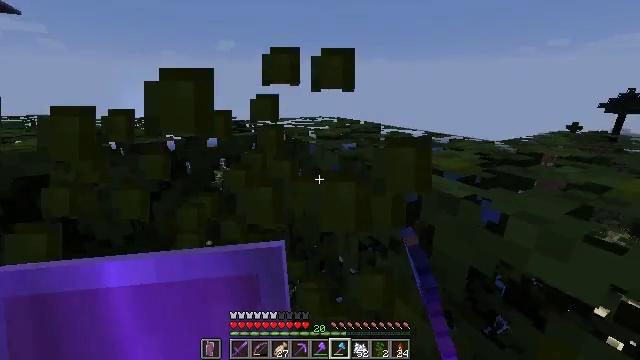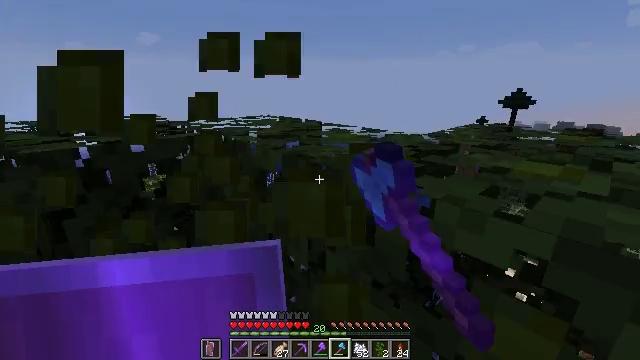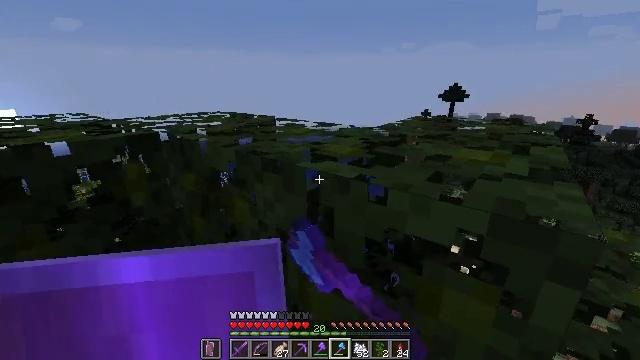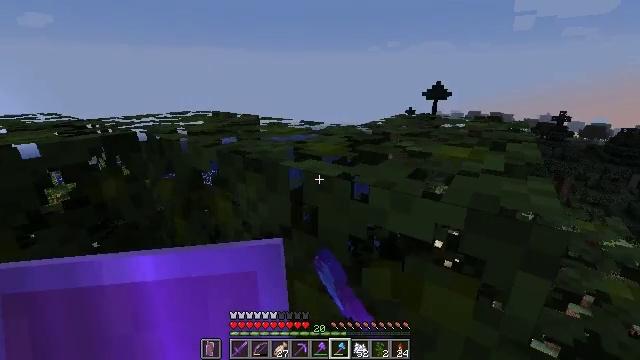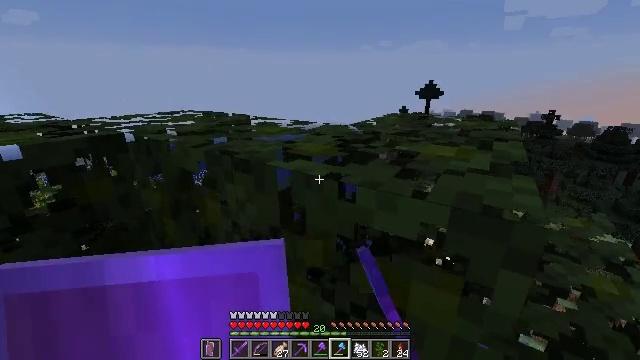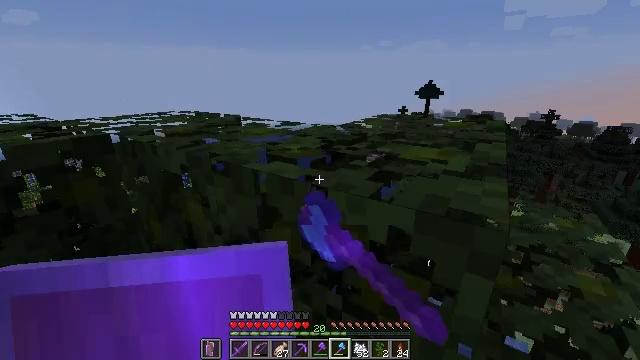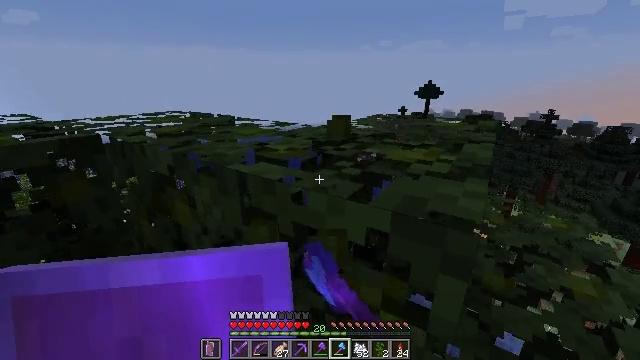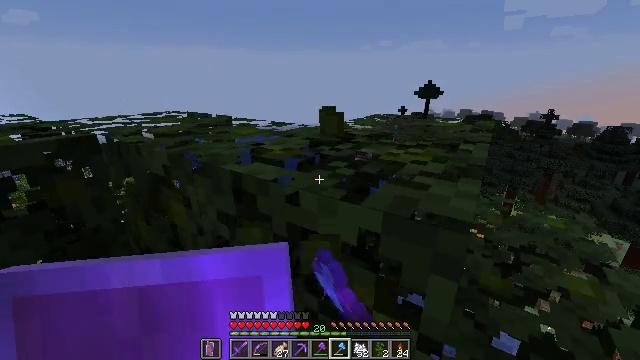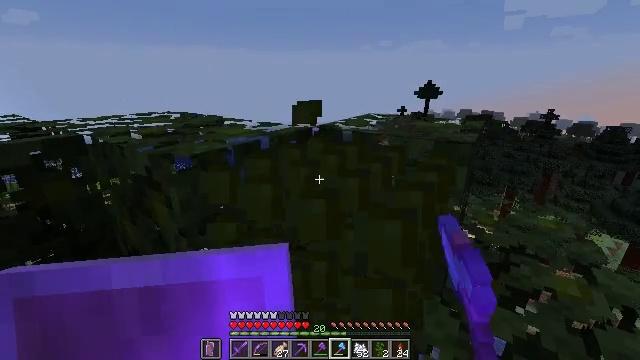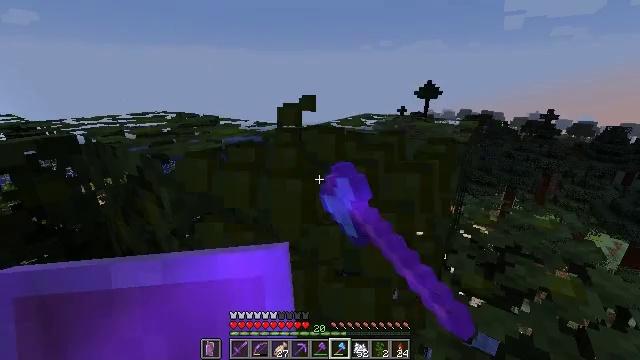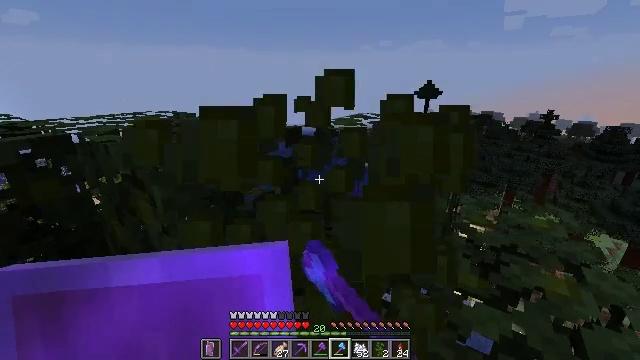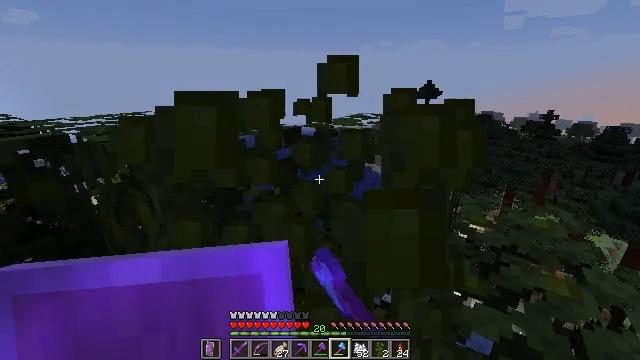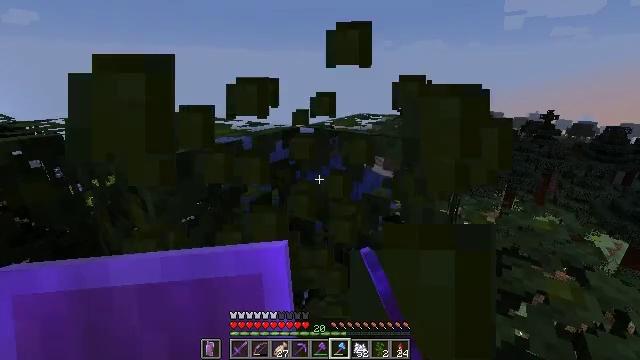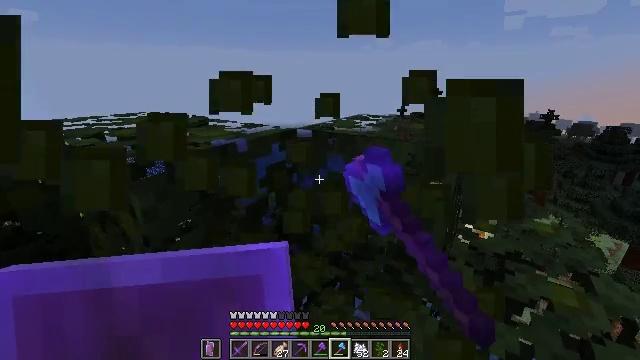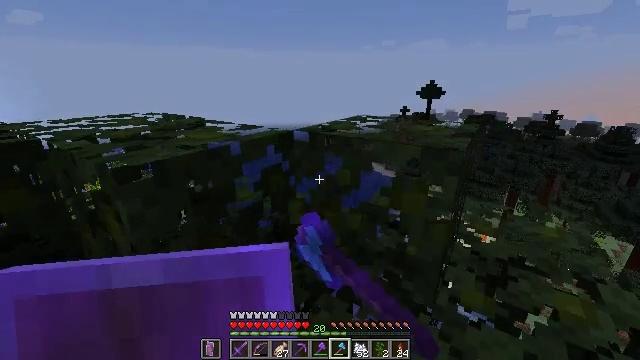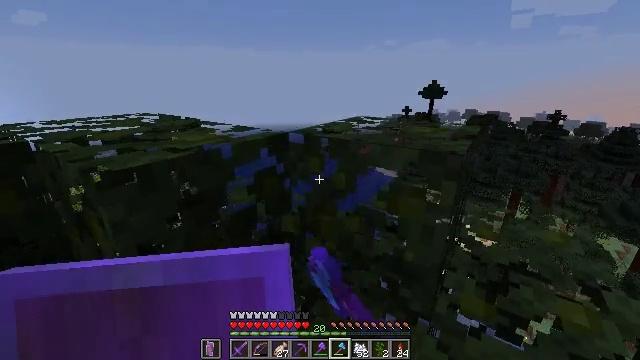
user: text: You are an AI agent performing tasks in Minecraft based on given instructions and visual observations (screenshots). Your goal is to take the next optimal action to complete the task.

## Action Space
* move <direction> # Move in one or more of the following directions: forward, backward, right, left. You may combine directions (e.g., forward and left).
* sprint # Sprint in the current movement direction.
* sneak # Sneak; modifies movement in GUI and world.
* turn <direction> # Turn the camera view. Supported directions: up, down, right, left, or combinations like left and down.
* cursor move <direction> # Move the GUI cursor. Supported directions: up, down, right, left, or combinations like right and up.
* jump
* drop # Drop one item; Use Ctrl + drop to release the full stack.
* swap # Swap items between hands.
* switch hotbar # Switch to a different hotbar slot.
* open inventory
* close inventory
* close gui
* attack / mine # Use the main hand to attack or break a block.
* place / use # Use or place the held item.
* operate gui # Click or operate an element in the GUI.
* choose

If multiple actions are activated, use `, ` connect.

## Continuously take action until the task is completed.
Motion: motion action
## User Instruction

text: Gather jungle leaves from the tree.
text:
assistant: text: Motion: sneak, turn right, attack / mine
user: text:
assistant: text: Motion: sneak, turn right and down, attack / mine
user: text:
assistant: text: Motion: move right, sneak, turn right, attack / mine
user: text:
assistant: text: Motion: move right, sneak, turn right, attack / mine
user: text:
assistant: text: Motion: move right, sneak, attack / mine
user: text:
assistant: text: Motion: move right, sneak, attack / mine
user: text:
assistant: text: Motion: move right, sneak, attack / mine
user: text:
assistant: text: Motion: move right, sneak, attack / mine
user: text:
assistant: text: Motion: sneak, attack / mine
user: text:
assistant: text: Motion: sneak, attack / mine
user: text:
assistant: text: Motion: move forward, sneak, attack / mine
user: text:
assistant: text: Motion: move forward, sneak, attack / mine
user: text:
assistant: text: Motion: move forward and move right, sneak, attack / mine
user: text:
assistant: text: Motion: move forward and move right, sneak, attack / mine
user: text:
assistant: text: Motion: move forward and move right, sneak, attack / mine
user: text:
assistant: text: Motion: move forward and move right, sneak, attack / mine
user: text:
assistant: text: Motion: move forward and move right, sneak, turn left, attack / mine
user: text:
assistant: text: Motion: move forward and move right, sneak, turn left, attack / mine
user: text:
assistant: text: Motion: move forward and move right, sneak, turn left, attack / mine
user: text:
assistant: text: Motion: move forward and move right, sneak, turn left, attack / mine
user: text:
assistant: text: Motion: move forward, sneak, turn left, attack / mine
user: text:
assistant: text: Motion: move forward, sneak, turn left, attack / mine
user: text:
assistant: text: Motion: move forward and move right, sneak, turn left, attack / mine
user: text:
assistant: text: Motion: move forward and move right, sneak, turn left, attack / mine
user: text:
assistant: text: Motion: move forward and move right, sneak, turn left, attack / mine
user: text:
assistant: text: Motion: move forward and move right, sneak, turn left and up, attack / mine
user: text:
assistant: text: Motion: move forward and move right, sneak, turn left and up, attack / mine
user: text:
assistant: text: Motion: move forward, sneak, attack / mine
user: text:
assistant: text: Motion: move forward, sneak, attack / mine
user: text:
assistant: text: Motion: move forward, sneak, attack / mine